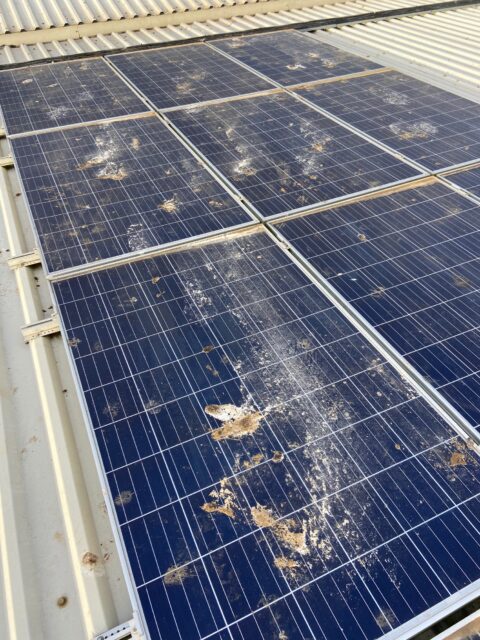
Label: Bird-drop